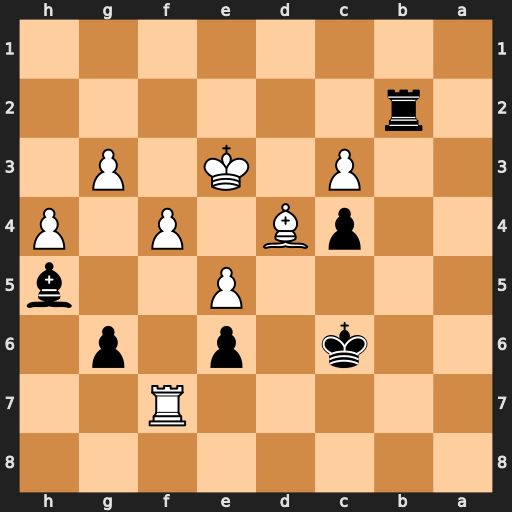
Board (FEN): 8/5R2/2k1p1p1/4P2b/2pB1P1P/2P1K1P1/1r6/8
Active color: b
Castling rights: -
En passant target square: -
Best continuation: Re2#